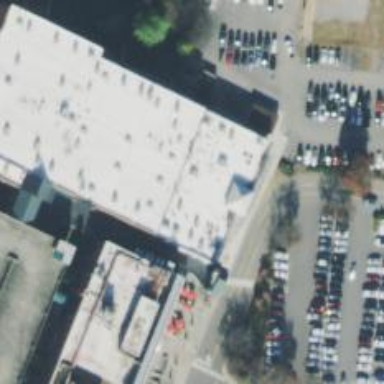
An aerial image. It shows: Retail building.